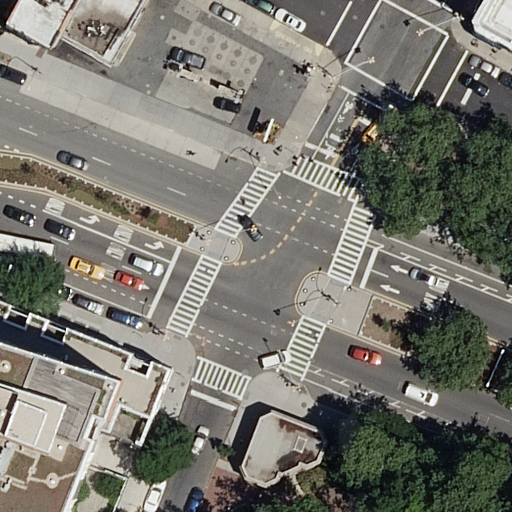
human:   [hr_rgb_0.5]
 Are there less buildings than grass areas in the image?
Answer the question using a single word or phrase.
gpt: no

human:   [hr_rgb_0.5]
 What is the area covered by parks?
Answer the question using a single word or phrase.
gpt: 9278m2

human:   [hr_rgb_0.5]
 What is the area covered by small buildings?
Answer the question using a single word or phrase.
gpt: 120m2

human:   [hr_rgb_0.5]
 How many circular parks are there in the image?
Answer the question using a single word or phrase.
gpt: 0

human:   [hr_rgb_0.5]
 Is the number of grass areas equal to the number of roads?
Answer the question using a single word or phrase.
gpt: no

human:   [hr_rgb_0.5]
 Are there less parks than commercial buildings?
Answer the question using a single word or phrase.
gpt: no

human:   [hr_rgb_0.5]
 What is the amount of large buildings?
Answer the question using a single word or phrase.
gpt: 1

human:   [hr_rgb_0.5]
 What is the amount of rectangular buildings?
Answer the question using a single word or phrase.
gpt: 3

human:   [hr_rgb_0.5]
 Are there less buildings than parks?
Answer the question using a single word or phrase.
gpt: no

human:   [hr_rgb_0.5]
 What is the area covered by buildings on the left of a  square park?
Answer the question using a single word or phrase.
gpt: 0m2

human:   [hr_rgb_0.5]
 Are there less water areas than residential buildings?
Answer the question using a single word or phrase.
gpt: yes

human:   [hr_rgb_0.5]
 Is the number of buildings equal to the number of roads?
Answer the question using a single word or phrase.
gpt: no

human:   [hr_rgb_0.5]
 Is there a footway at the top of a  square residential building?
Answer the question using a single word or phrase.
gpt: no

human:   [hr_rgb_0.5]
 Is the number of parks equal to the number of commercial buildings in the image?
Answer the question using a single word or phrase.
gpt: no

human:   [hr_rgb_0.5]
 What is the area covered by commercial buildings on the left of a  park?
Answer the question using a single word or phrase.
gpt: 0m2

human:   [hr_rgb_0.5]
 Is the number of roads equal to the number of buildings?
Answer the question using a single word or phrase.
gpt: no

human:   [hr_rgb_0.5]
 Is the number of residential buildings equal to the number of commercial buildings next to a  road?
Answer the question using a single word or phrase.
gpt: no

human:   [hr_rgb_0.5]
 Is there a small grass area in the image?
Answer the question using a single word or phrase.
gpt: no

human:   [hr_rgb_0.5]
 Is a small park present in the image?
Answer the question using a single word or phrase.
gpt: no

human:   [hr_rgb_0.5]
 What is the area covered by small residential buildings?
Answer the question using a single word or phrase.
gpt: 120m2

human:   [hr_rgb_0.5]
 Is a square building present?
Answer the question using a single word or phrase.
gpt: no

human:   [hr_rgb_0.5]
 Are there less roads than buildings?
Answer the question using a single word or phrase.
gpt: no

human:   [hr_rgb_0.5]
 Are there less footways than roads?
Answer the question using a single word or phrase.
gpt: yes

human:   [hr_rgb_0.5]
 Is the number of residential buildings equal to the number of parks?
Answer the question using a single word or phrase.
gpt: no

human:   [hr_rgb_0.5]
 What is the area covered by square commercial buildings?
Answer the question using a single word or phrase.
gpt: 0m2

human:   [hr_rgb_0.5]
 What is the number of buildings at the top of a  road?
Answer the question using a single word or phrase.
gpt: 3

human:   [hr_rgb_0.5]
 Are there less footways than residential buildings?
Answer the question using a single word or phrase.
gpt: yes

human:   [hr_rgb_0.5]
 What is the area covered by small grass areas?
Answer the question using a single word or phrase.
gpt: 0m2

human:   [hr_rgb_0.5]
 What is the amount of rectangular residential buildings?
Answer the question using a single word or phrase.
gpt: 3

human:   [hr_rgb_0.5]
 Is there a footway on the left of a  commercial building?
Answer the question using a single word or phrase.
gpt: no

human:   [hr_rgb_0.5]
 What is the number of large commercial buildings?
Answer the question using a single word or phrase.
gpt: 0

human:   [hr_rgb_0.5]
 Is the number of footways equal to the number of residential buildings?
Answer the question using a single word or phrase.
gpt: no

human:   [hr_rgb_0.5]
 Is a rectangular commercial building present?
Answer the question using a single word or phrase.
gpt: no

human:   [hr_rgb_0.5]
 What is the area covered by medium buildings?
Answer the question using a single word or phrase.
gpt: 301m2

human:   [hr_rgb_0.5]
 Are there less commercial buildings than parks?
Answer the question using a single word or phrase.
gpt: yes

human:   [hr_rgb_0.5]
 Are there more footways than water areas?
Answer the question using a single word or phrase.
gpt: yes